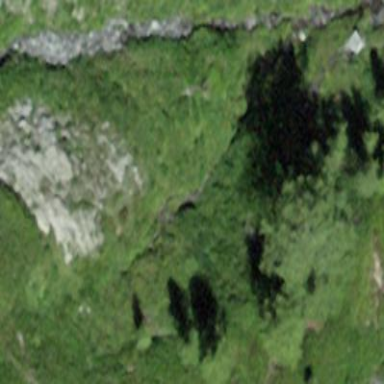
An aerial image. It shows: Forest dominated by needle-leaved trees.